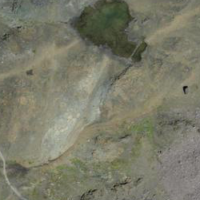
EUNIS habitat code: 31
Species observed at this site:
Saxifraga paniculata